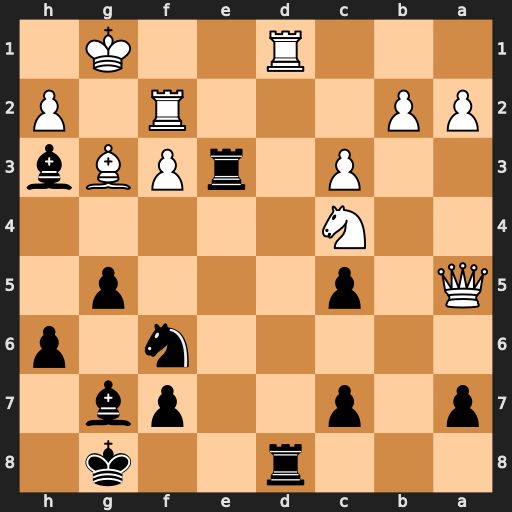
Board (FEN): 3r2k1/p1p2pb1/5n1p/Q1p3p1/2N5/2P1rPBb/PP3R1P/3R2K1
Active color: b
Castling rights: -
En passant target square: -
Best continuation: Rxd1+ Rf1 Rxf1#